Field crop: tomato
Growth stage: 1
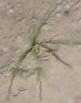
Species: cyperus